Question: add space top of page when use this code :
'''
<?php get_header(); ?>
'''
but In normal , Code is correct and not space top of page
pic after add get_header :

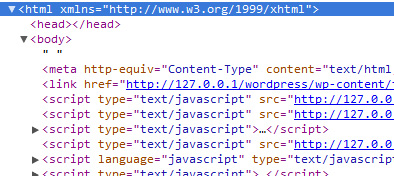
Answer: If I understand your issue.. give this a try:
'''
* {
margin:0; padding:0;
}
body {
padding-top: 50px;
}
'''
Then adjust to your needs.